Question: Find the minimum number of moves required to get from the Tower of Hanoi state described in the figure to the completed state
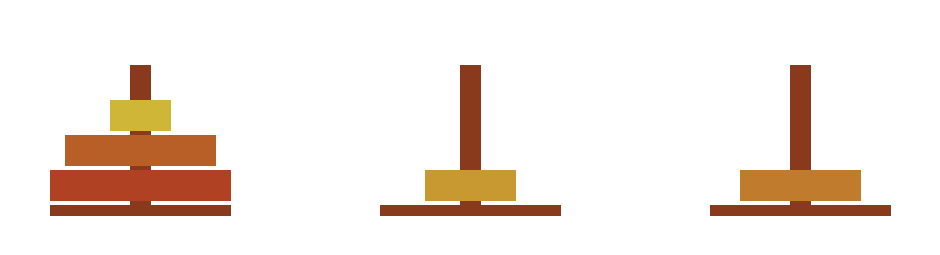
Answer: 26